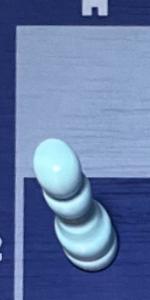
Label: Pawn_White